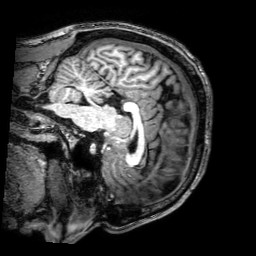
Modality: T1w
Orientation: sagittal
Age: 34
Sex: male
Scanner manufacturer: philips
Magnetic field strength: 3 T
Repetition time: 8.2 s
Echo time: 0.0037 s